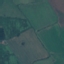
Land use / land cover: Pasture